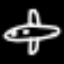
Label: airplane